Question: I never thought that I am stupid, but... I found hundreds of ways to create if statement in html. Some says that right way is:
'''
<!--[if IE]>
You're using IE!
<![endif]-->
<![if !IE]>
You're using something else!
<![endif]>
'''
Or this:
'''
<![if !IE]>
//code
<![endif]>
'''
Or look this fiddle: <URL>
All of this DON'T works on my pc. Why? All says that "you have to do this..." and such answers are suggested, so they have to contain working examples, but...
Why they don't work in my browsers? What is the correct way to write conditional statements? Is example from fiddle is working?

I tried to open fiddle in ie 11, not with FF and changed useragent. Epic.
Why it is so ? What I have to do? Help me please!
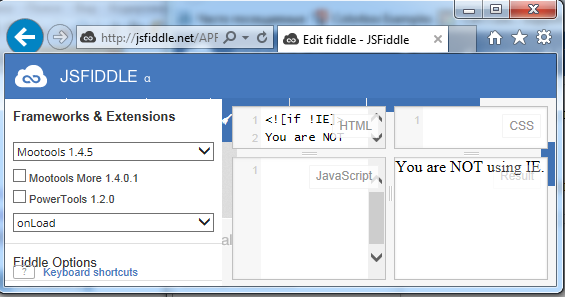
Answer: Conditional comments were disabled in IE10 so they will not work in IE11.
<URL>
In order to have conditional statements you can use Javascript to detect the browser. Since I see Mootools in your screenshot, <URL>
Or, here is a JS library that is pretty good: <URL>
That being said, browser sniffing is not recommended. Look into <URL> instead.